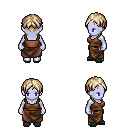
a pixel art fantasy rpg character, female body template, dark elf, purple skin, brown pirate shirt, robe skirt, white blonde parted hairstyle, gray slippers, four views (front, back, left, right), 2x2 character sprite sheet, small pixel art, hard edges, no anti-aliasing